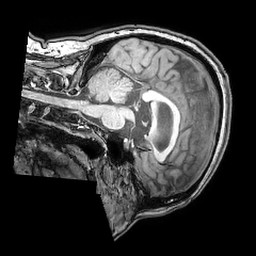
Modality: T1w
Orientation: sagittal
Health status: ill
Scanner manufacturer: philips
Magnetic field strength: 3 T
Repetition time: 0.007 s
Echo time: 0.0035 s